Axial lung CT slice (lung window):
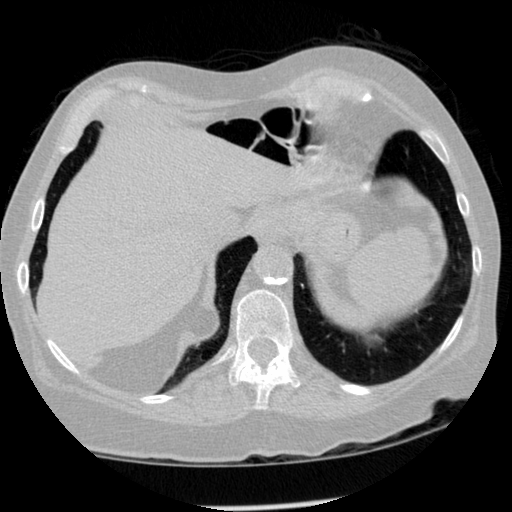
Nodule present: no